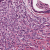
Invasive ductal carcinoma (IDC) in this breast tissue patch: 0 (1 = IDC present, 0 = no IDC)